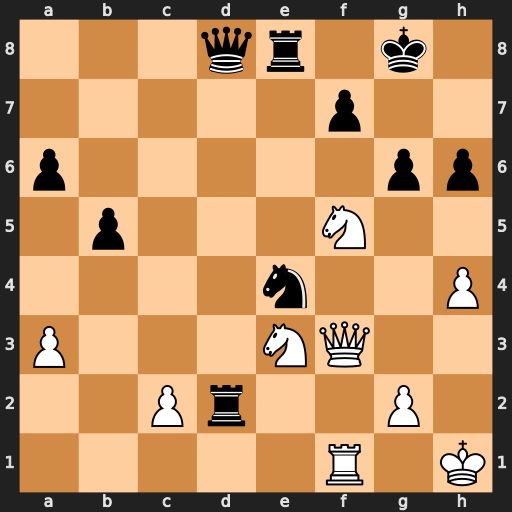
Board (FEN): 3qr1k1/5p2/p5pp/1p3N2/4n2P/P3NQ2/2Pr2P1/5R1K
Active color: w
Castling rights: -
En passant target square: -
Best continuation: Nxh6+ Kh7 Qxf7+ Kh8 Qxg6 Nf2+ Kg1